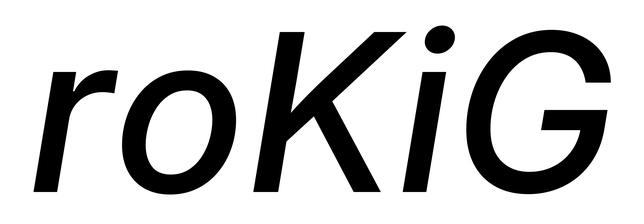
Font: Inter-Italic_Medium_Italic